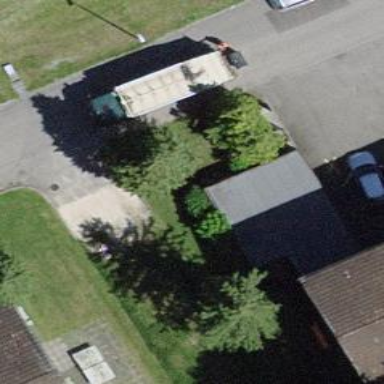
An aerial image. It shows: Group of garages.